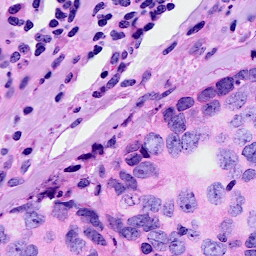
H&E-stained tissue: Breast